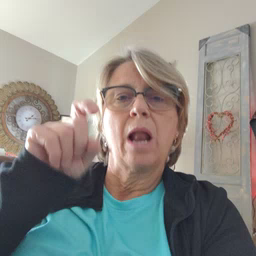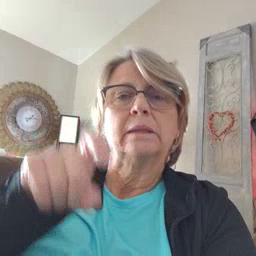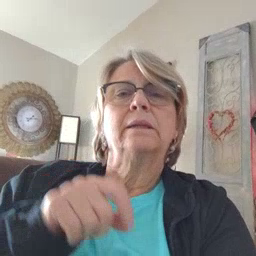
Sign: closet